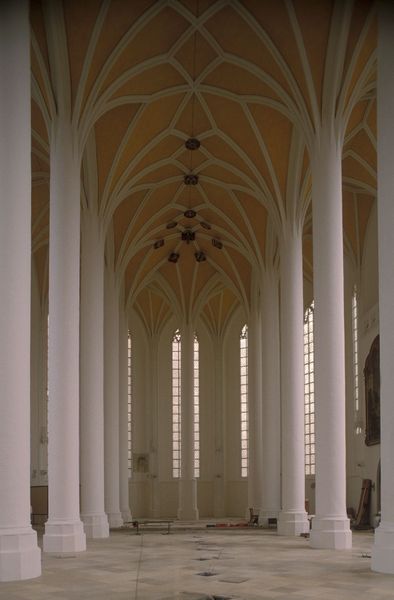
Titel: Landshut, Spitalkirche zum Heiligen Geist
Künstler: Hanns von Burghausen
Standort: Landshut (EU - D - Bayern)
Schlagwörter: weiß, gelb, fenster, licht, marmor, orange, raum, säulen, muster, wand, bild, gitter, kirche, decke, innen, gotik, bilder, kuppel, detail, hoch, foto, gang, gewölbe, sprossen, groß, fliesen, kreuzrippen, mittelschiff, gotisch, spitzbogen, spitzbögen, chor, marmorboden, sakral, krypta, landshut, sterngewölbe, gelg, bleiverglasung, gräten, fächergwölbe